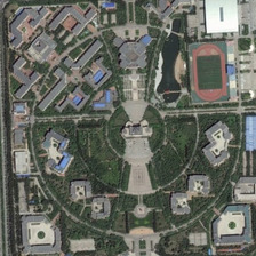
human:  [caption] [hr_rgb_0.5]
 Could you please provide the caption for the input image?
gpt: There are many houses in the square.

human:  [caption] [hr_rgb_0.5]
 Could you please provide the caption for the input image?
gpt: There are many houses in the square.

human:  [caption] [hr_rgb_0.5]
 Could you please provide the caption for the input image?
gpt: There is a playground in the square.

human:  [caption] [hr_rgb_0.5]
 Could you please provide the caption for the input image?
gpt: There is a playground on the square.

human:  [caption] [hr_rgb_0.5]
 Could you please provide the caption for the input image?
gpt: There's a playground in the square.